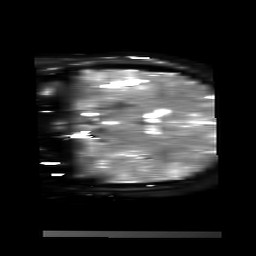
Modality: T2starmap
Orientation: coronal
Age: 13
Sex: female
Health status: ill